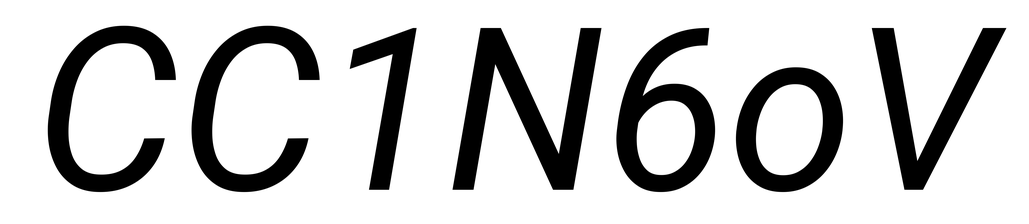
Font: Roboto-Italic_Italic